Field crop: maize
Growth stage: 2
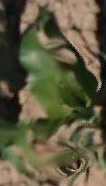
Species: maize